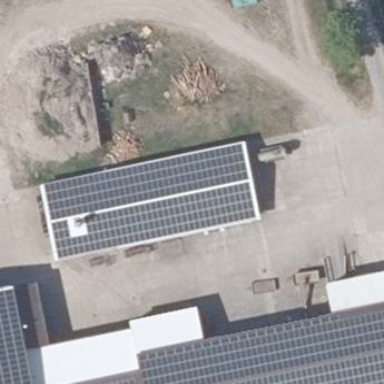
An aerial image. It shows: Building equipped with small solar photovoltaic panel for generating electricity.